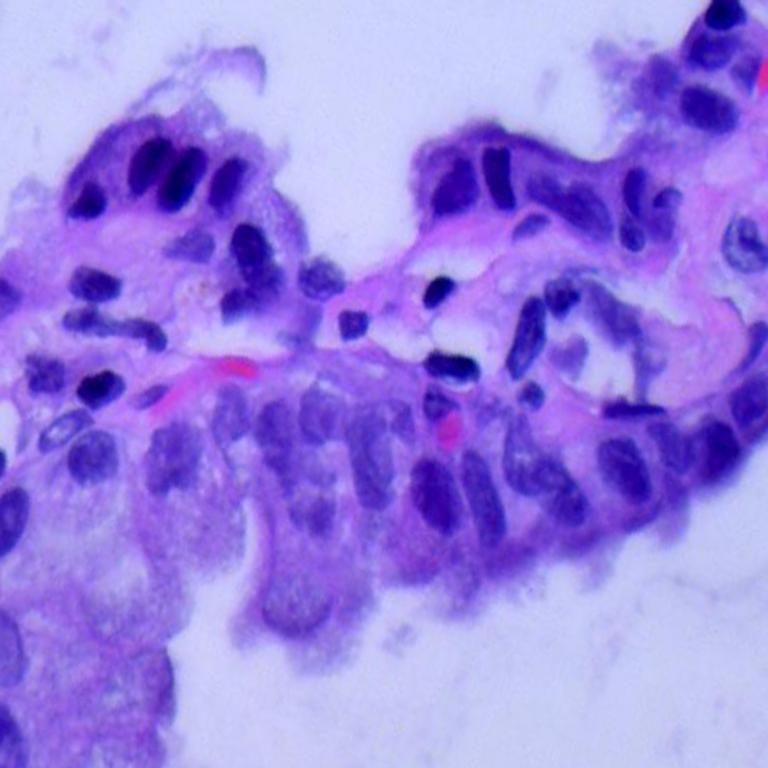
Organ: lung
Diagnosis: adenocarcinomas